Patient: sex F, age 59
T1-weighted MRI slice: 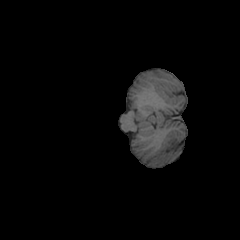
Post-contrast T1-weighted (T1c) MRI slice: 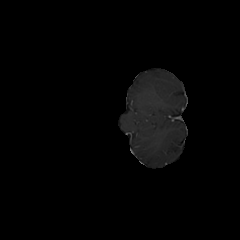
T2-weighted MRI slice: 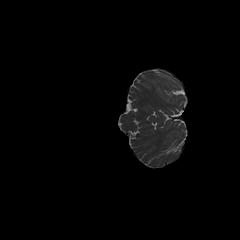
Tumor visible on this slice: no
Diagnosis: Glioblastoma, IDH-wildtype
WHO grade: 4